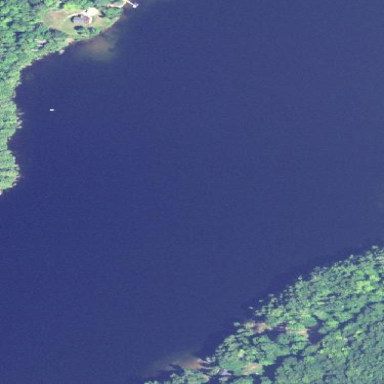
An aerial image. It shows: Serene lake.